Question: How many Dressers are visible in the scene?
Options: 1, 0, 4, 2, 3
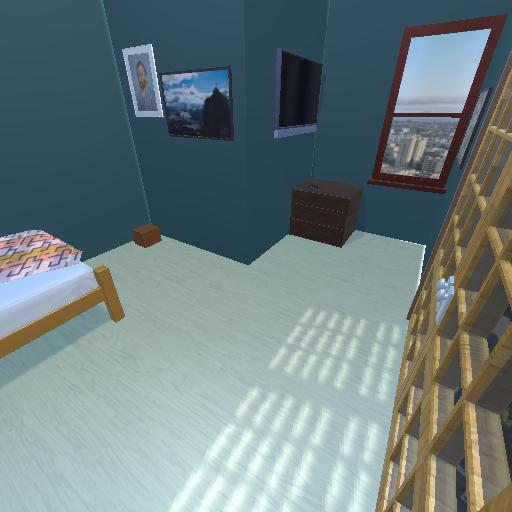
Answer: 1